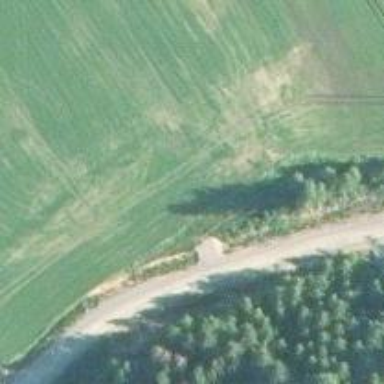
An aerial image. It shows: Track road.